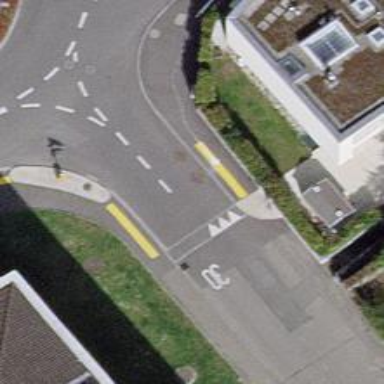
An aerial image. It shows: Kerb barrier.